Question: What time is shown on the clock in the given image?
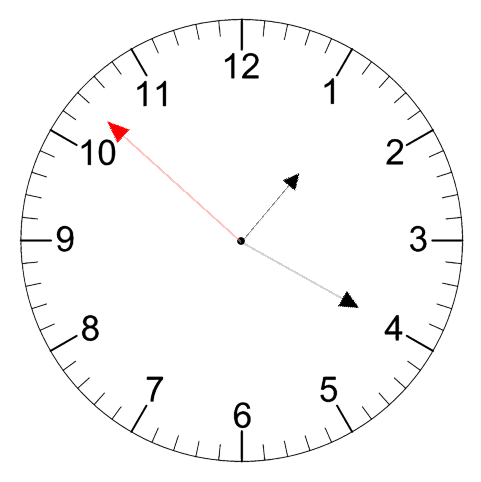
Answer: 01:19:52